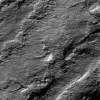
Atmospheric dust classification: not_dusty